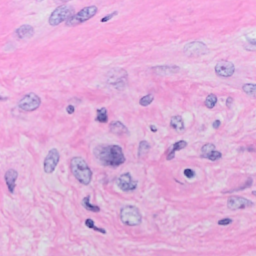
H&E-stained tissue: Breast